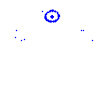
Particle: proton